Question: I have this code to show google maps in my django template and it's working fine. But I'd like to have a button on the google map that opens the map in a new google maps tab. Similar to the image below

'''
<script>
function initialize() {
var myLatlng = new google.maps.LatLng({{doctor.clinic.geolocation}});
var mapOptions = {
zoom: 15,
center: myLatlng
}
var map = new google.maps.Map(document.getElementById('map-canvas'), mapOptions);
var marker = new google.maps.Marker({
position: myLatlng,
map: map,
title: ''
}
google.maps.event.addDomListener(window, 'load', initialize);
</script>
<div id="map-canvas"></div>
'''
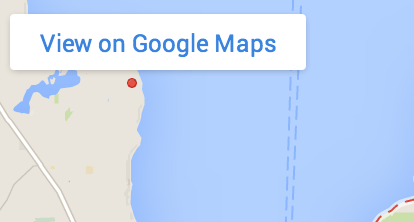
Answer: At time of a writing my answer, I had not seen that button in any of Google Maps JavaScript API so I decided to provide an possible implementation for it. However, only after that I found that it is actually a functionality of Google Maps Embed API.
Therefore, if you are not using Google Maps JavaScript API but wan't to use Google Maps Embed API instead, I recommend checking out: <URL>
## Solution for Google Maps Embed API:
'''
<iframe
width="300"
height="250"
frameborder="0"
style="border:0"
src="https://www.google.com/maps/embed/v1/view?key=<PLACE_HERE_YOUR_API_KEY>&center=-33.8569,<PHONE>&zoom=18">
</iframe>
'''
## Solution for Google Maps JavaScript API:
However, because the question is tagged with google maps api 3. The solution explained below is also provided.
You can make either normal css button (or link) which you just lift over your map and a function which will open that map in correct url or make a <URL> similar than google uses.
As an example, I ended up making normal css button which is sitting above the map, and once you click it it takes current location of the map (center) and zoom level - makes the url and opens it at the other tab.
<URL>
Full code also below.
'''
<script type="text/javascript">
// Handle to our map
var map;
/**
* Method for initializing the map
*
*/
function initialize() {
var myLatlng = new google.maps.LatLng(-31.397, 150.644);
var mapOptions = {
zoom: 10,
center: myLatlng
};
map = new google.maps.Map(document.getElementById('map-canvas'), mapOptions);
var marker = new google.maps.Marker({
position: myLatlng,
map: map,
title: ''
});
}
/**
* Method for opening google at other tab, based on current location at map and zoom
*
*/
function openGoogleMap() {
// find out current zoom level
var zoom = map.getZoom();
// making the url
var url = "http://maps.google.com/maps/place/" +
map.getCenter().lat() + "," +
map.getCenter().lng() + "/@" +
map.getCenter().lat() + "," +
map.getCenter().lng() + "," +
zoom + "z";
// opening map in new tab
window.open(url);
}
google.maps.event.addDomListener(window, 'load', initialize);
</script>
<div id="content">
<div id="map-canvas"></div>
<button onclick="openGoogleMap()" class="button">View on google maps</button>
</div>
'''
(I tried to style the button to look like same as with Embed API).
'''
html, body, #map-canvas, #content {
height: 600px;
width: 600px;
margin: 0px;
padding: 0px
}
.button {
padding: 1px;
-webkit-box-shadow: rgba(0, 0, 0, 0.298039) 0px 1px 4px -1px;
box-shadow: rgba(0, 0, 0, 0.298039) 0px 1px 4px -1px;
border-top-left-radius: 2px;
border-top-right-radius: 2px;
border-bottom-right-radius: 2px;
border-bottom-left-radius: 2px;
background-color: white;
font-size: 12px;
font-family: Roboto, Arial;
color: #3a84df;
padding-bottom: 5px;
padding-left: 14px;
padding-right: 14px;
padding-top: 5px;
border: 1px solid #CCCCCC;
position: absolute;
cursor: pointer;
top: 4px;
left: 4px;
}
.button:hover {
text-decoration: underline;
}
'''
For further reading:
- <URL>
Cheers.